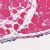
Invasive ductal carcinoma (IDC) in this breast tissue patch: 0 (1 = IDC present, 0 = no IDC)